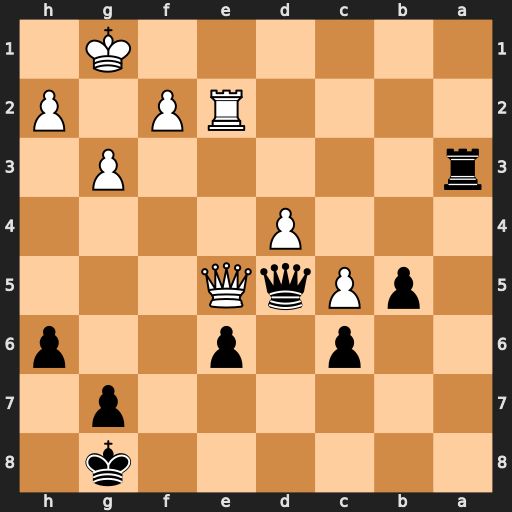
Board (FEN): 6k1/6p1/2p1p2p/1pPqQ3/3P4/r5P1/4RP1P/6K1
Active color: b
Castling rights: -
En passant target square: -
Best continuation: Ra1+ Re1 Qxe5